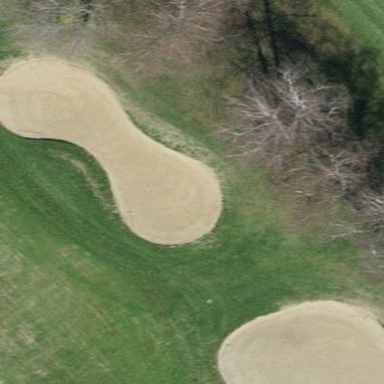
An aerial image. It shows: Sand bunker on golf course.